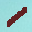
Label: 1